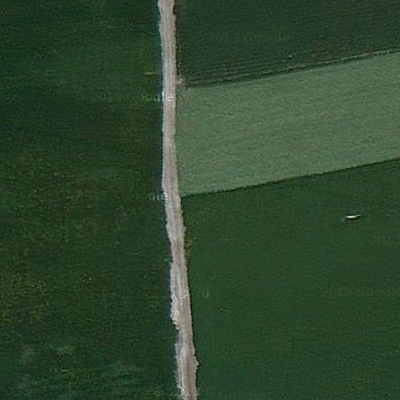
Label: Field